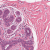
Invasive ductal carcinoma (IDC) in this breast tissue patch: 0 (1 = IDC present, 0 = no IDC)